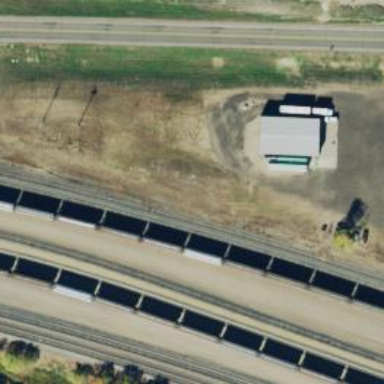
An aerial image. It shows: Railway yard.